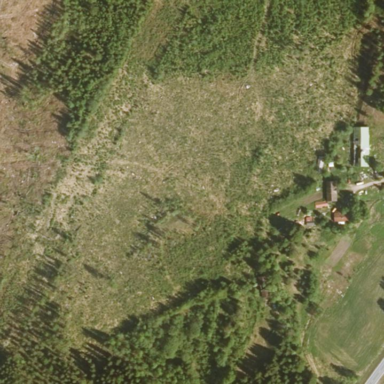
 likely man-made clearing in the landscape."